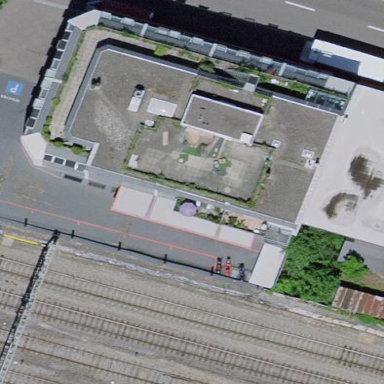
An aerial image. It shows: Commercial building with unique double saltbox roof shape.